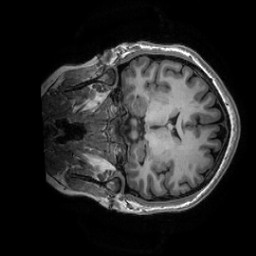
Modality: T1w
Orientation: coronal
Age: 30
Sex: female
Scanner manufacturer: ge
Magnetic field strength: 3 T
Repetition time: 0.0073 s
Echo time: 0.003 s